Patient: sex M, age 60
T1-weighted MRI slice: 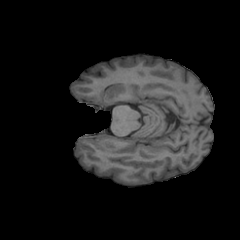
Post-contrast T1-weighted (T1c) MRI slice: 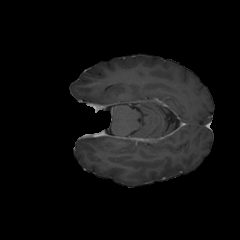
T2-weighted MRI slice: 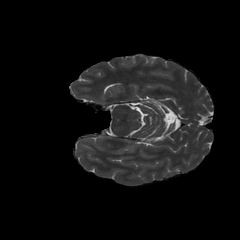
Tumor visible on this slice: no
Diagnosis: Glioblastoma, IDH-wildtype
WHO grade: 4